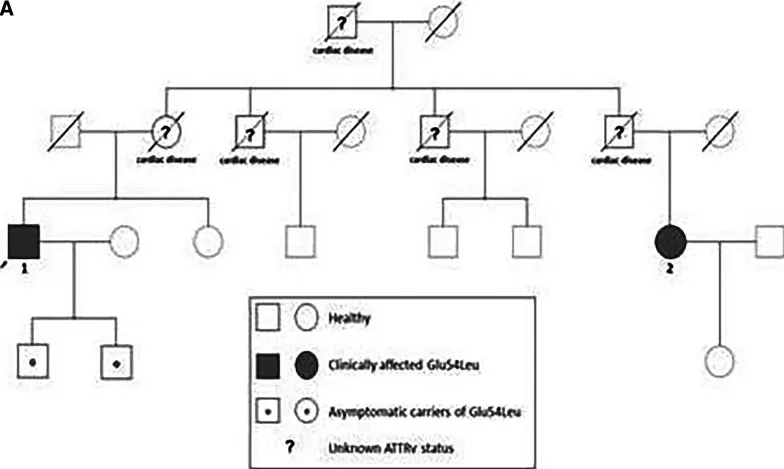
Family pedigree. Relationship of the affected individuals in the families with the p. Glu74Leu variant. Arabic numerals refer to the case numbers in the text. (A) Family 1.
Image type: electrography (ekg)